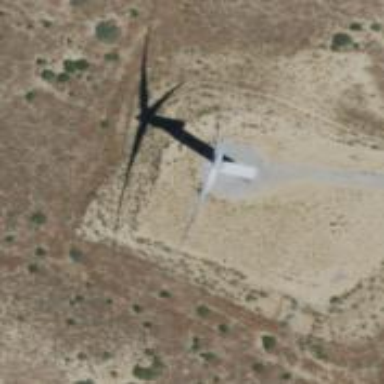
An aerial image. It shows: Wind generator powered by horizontal axis wind turbine.